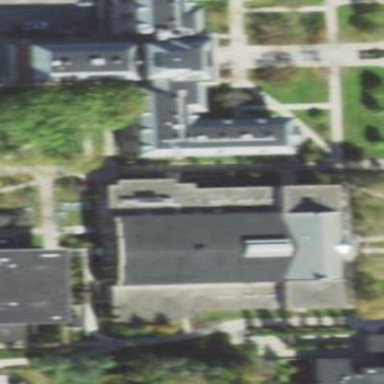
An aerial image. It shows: College building.